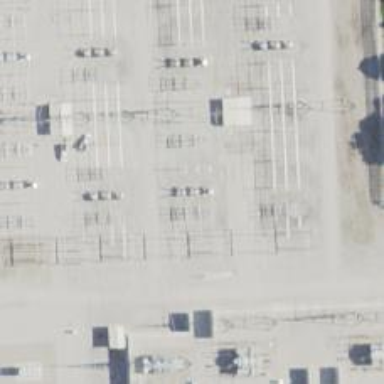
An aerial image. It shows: Switch used for power control.